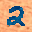
Label: 2